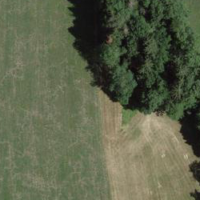
EUNIS habitat code: 52
Species observed at this site:
Allium ursinum